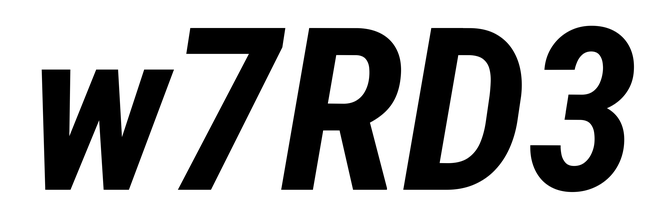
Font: Roboto-Italic_Condensed_Bold_Italic